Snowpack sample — Buffalo Mountain, Silverthorne, Colorado, USA (1/25/25, 10:11 AM MST)
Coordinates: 39.6222, -106.1139
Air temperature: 22 °F
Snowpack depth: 110 cm
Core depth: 30 cm
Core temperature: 42.8 °F
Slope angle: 12°, slope face: 102°
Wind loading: high
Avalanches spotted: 0
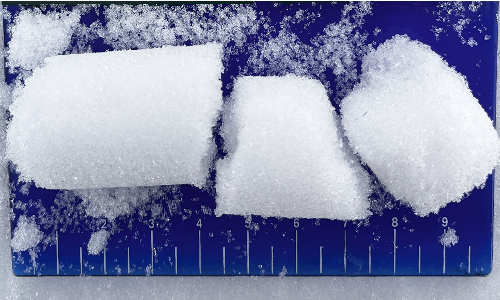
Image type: core
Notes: No avalanches nearby, collected on the outskirts of a fire break 15 meters from the treeline, on way to Buffalo and Red Mountain